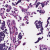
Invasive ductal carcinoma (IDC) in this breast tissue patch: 1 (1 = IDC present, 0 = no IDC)